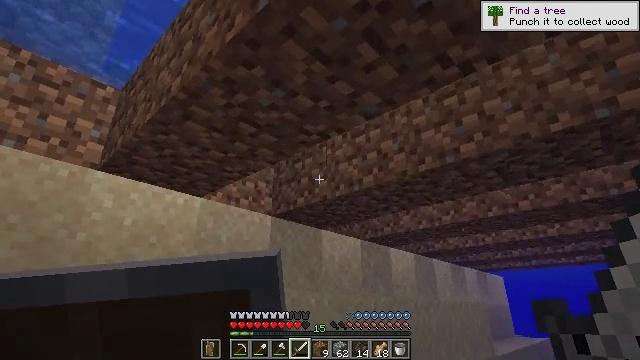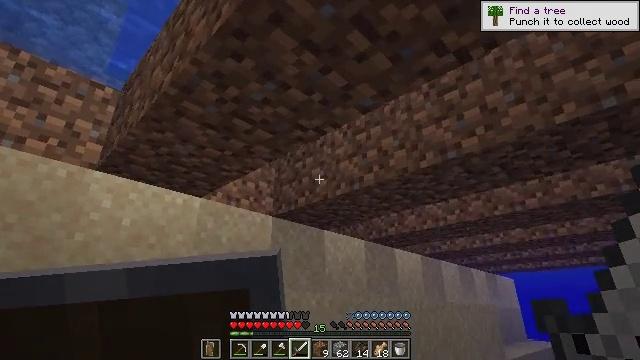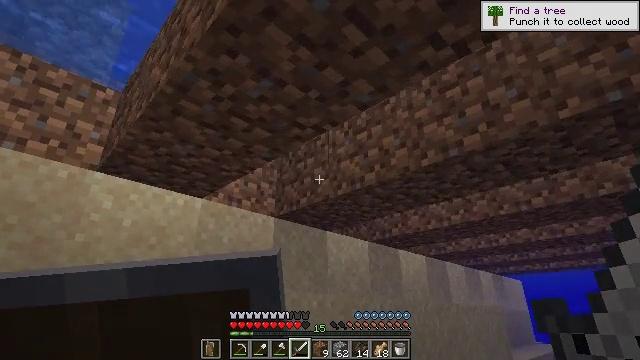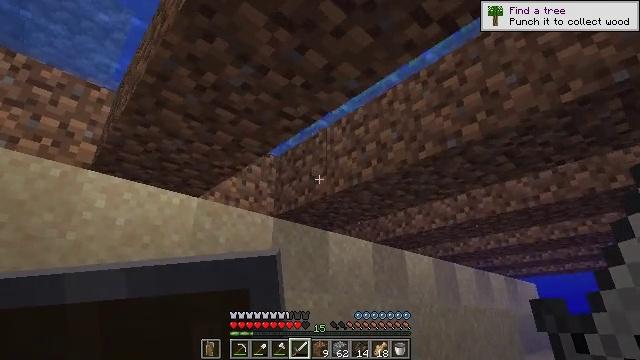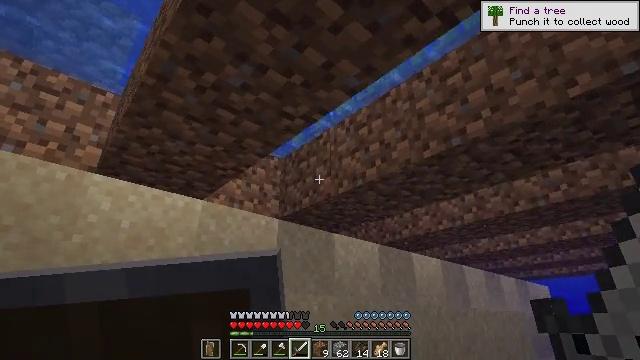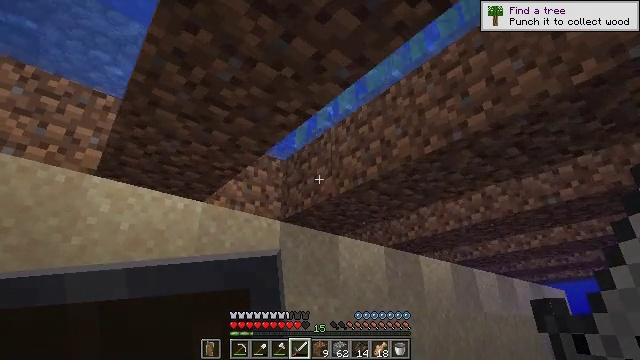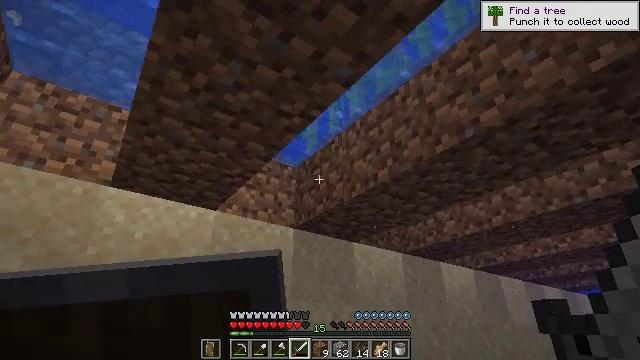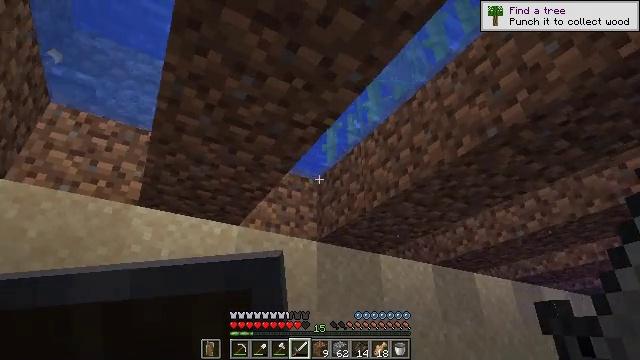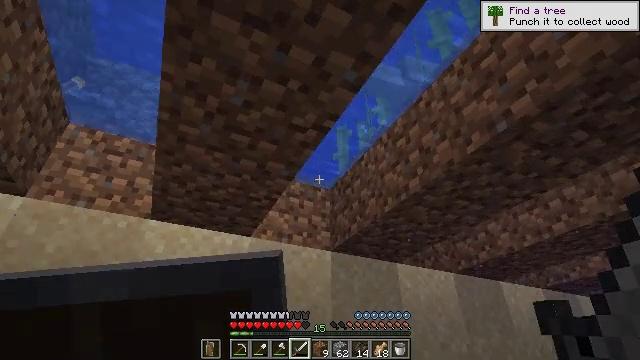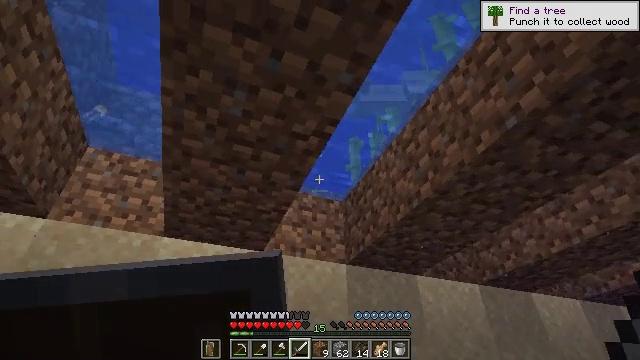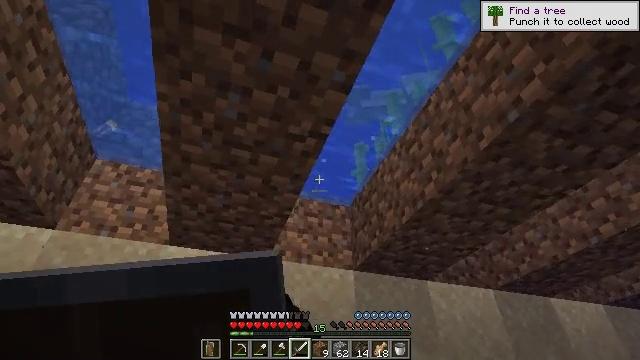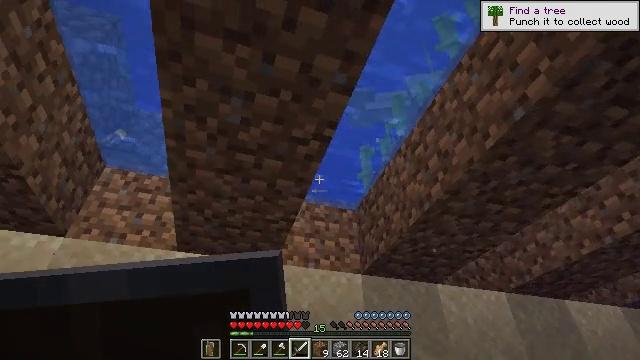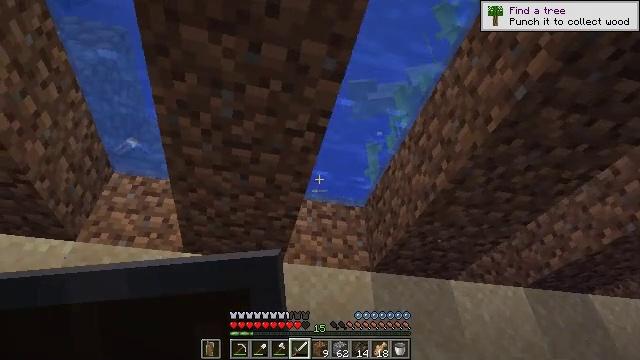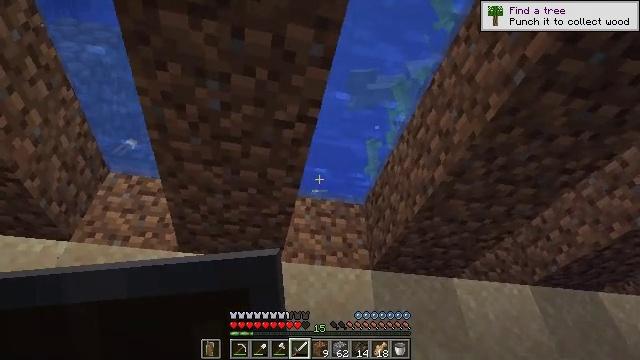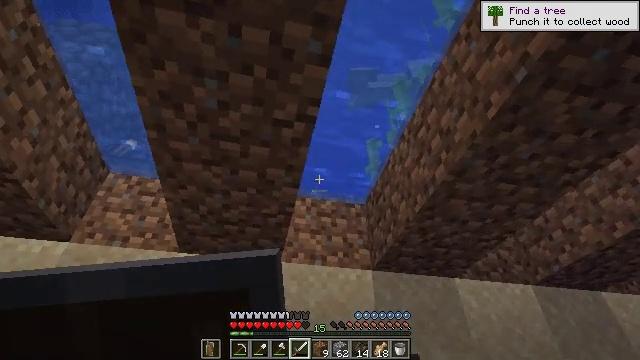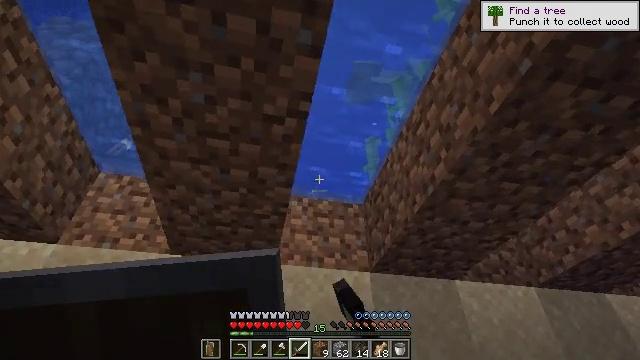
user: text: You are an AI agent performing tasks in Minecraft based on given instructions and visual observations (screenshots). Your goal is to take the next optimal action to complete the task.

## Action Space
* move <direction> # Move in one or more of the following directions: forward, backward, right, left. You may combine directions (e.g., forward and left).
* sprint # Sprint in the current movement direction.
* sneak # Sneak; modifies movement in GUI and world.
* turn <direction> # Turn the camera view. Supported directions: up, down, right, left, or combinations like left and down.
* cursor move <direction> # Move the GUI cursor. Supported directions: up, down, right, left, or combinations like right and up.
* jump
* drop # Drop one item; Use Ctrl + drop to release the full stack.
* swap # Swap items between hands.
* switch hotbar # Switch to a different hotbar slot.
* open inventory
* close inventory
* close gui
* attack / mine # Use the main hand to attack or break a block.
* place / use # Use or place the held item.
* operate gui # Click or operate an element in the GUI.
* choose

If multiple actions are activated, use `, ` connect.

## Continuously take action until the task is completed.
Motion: motion action
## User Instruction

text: Break the sugar cane.
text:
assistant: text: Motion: move forward and move right, turn left
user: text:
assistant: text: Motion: move forward and move right, turn left
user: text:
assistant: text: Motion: move forward and move right, turn left
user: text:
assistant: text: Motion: move forward and move right, turn left
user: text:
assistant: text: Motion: move forward and move right, turn left and up
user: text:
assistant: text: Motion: move forward and move right, turn left and up
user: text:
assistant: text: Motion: move forward and move right, turn left and up
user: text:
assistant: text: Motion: move forward and move right, turn left and up
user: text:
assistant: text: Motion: move forward and move right, turn left and up, attack / mine
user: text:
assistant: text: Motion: move forward and move right, turn left and up, attack / mine
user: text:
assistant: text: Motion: move forward and move right, turn left, attack / mine
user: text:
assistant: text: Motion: move forward, turn left, attack / mine
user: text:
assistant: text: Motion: move forward, turn left, jump
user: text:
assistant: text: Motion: move forward, attack / mine, jump
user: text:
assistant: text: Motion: move forward, attack / mine, jump
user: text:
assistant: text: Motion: move forward, attack / mine, jump
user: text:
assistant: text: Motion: move forward and move right, turn right, jump
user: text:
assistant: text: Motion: move forward and move right, turn right, jump
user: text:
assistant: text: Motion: move forward and move right, turn right, attack / mine, jump
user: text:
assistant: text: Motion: move forward and move right, attack / mine
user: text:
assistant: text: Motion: move forward and move right, turn right and up, attack / mine
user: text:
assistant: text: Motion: move forward and move right, turn up, jump
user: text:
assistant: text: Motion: move forward, turn up, jump
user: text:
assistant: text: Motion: move forward, attack / mine, jump
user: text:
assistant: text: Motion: move forward, attack / mine, jump
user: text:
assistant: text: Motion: move forward, turn right and down, attack / mine, jump
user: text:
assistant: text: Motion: move forward, turn right and down, jump
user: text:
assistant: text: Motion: move forward, attack / mine, jump
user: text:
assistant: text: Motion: attack / mine, jump